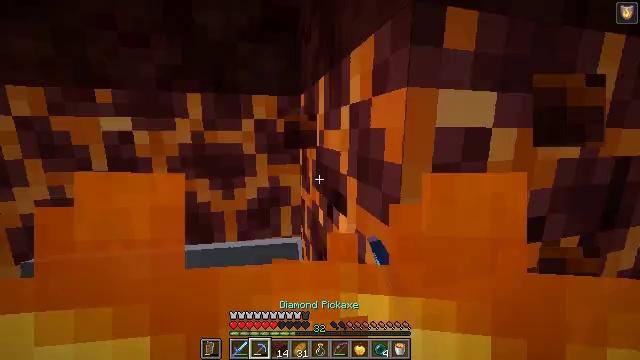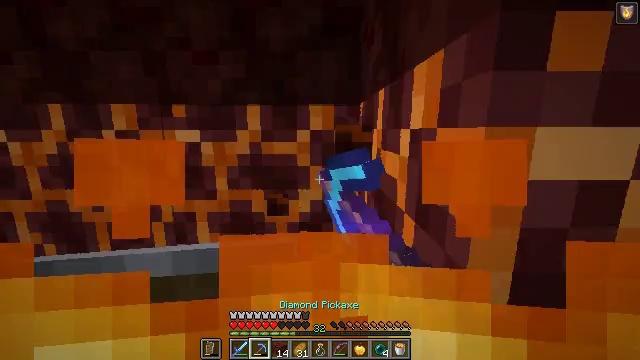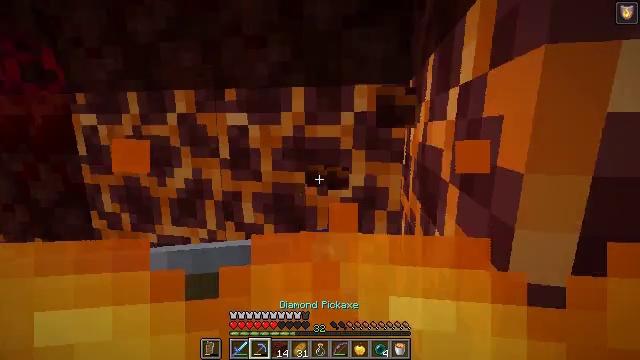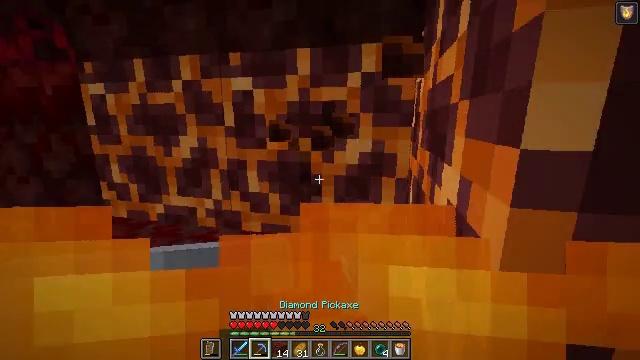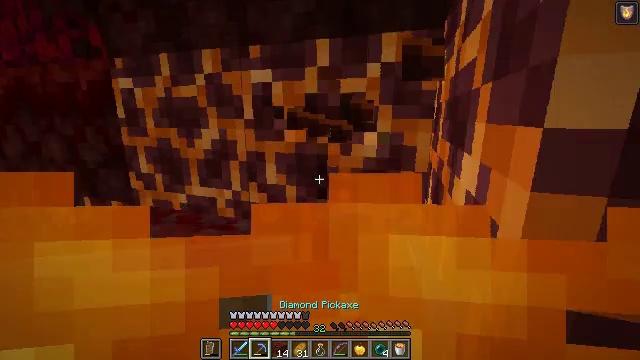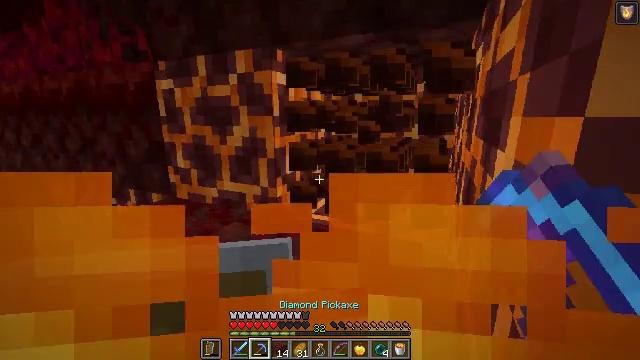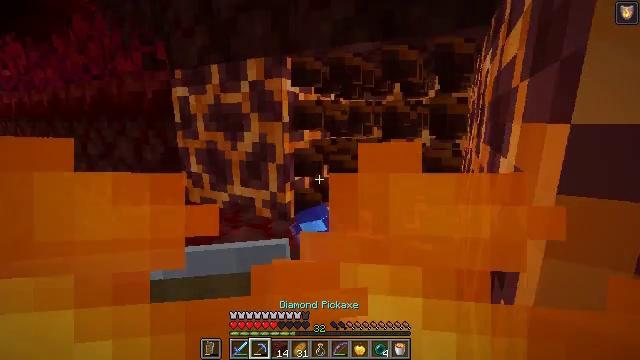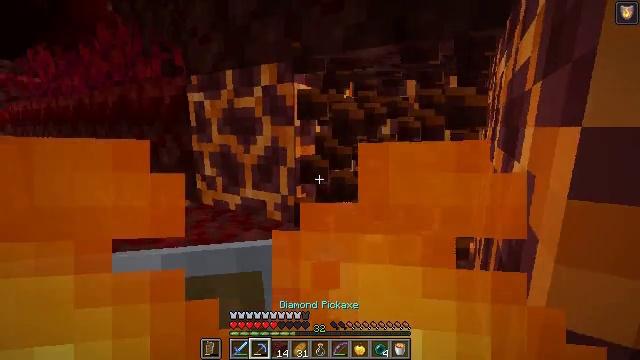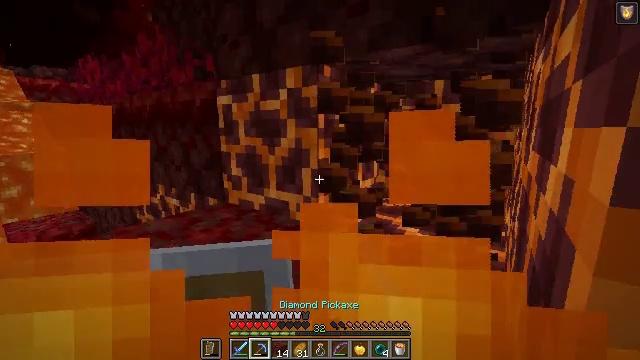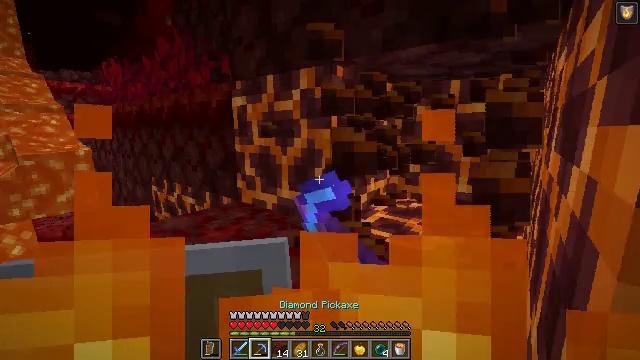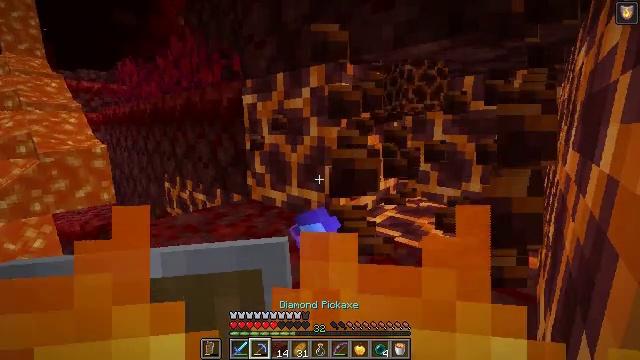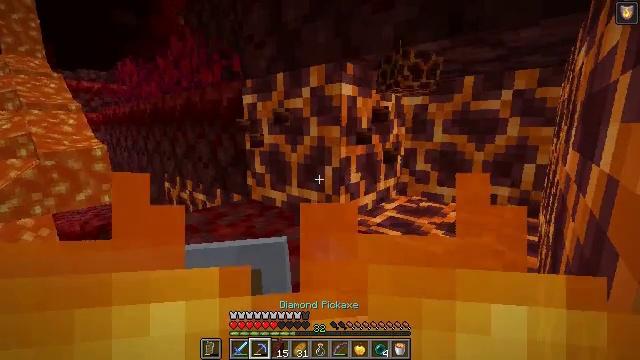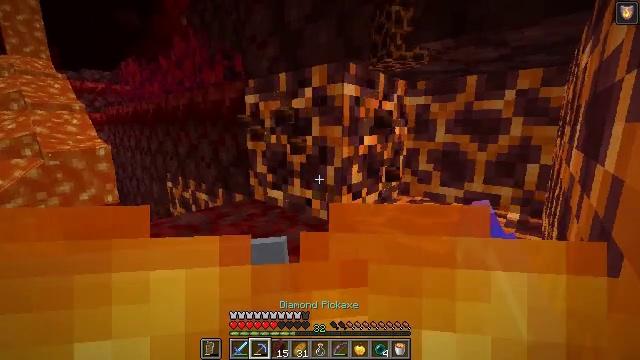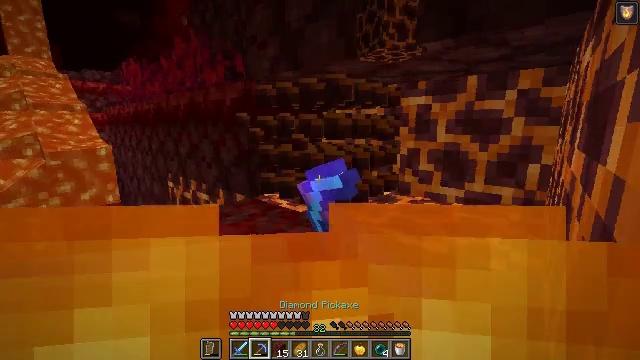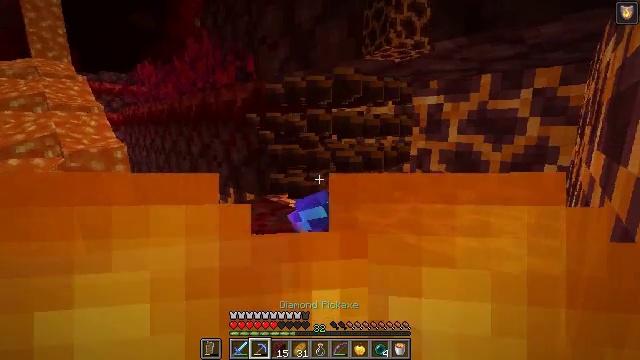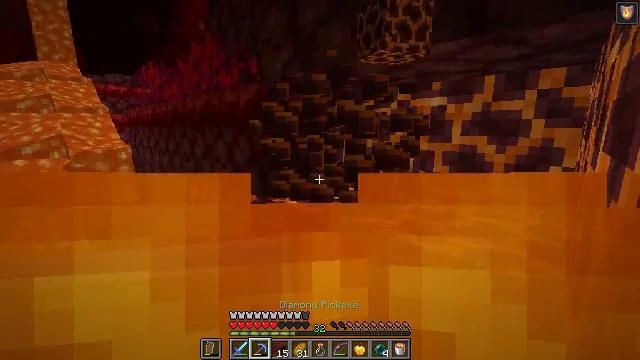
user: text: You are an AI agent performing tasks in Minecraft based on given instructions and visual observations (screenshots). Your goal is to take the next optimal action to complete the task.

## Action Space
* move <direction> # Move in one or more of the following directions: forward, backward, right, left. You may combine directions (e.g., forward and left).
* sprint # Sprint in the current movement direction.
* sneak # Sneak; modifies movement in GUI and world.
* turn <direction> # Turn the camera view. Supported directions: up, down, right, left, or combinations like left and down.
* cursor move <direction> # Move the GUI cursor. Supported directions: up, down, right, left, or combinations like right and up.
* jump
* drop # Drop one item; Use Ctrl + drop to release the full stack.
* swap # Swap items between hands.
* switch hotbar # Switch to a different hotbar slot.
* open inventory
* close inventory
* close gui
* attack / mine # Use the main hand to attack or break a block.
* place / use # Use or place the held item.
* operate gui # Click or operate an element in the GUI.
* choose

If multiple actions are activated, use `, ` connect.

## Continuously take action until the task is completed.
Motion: motion action
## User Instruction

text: Gather the magma block using a pickaxe.
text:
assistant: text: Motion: turn left, attack / mine
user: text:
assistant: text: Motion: turn left, attack / mine
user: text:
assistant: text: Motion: turn left and down, attack / mine
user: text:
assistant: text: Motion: turn left, attack / mine
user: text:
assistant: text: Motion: turn left, attack / mine
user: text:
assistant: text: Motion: turn left and up, attack / mine
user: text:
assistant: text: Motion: turn left, attack / mine
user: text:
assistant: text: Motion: turn left, attack / mine
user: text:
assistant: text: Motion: turn left, attack / mine
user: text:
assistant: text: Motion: turn left, attack / mine
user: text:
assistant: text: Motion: attack / mine
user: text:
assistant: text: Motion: attack / mine
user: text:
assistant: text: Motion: attack / mine
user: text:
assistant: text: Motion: turn left, attack / mine
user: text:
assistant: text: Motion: attack / mine
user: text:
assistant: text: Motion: attack / mine
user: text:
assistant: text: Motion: attack / mine
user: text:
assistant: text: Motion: attack / mine